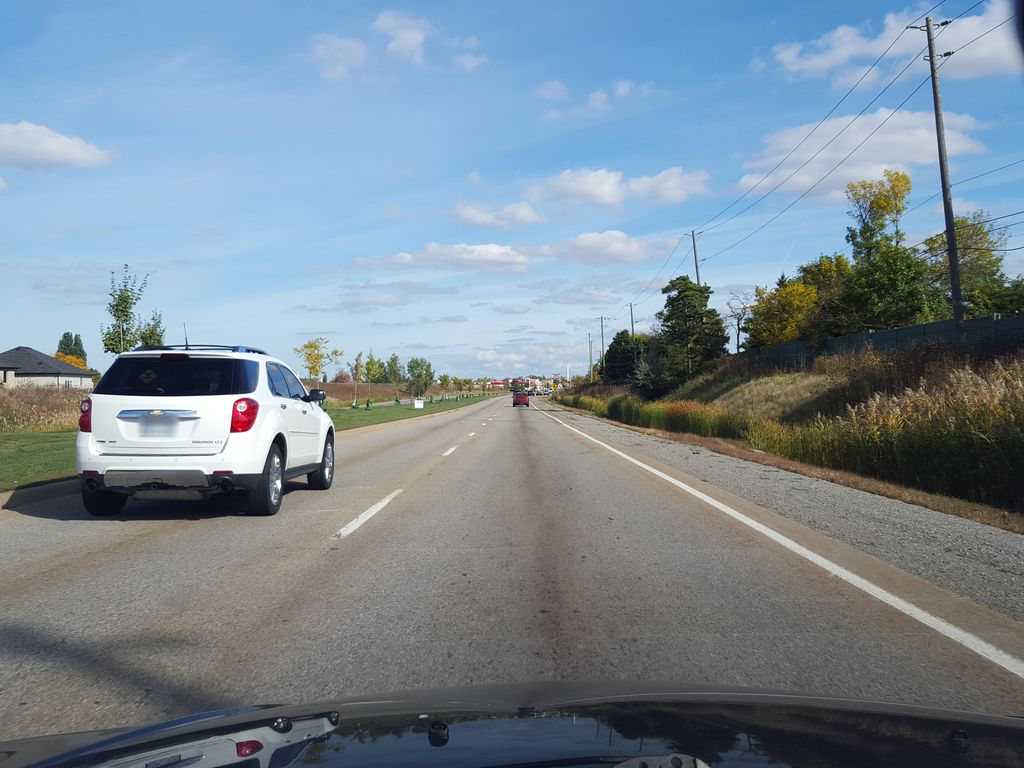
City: hamilton